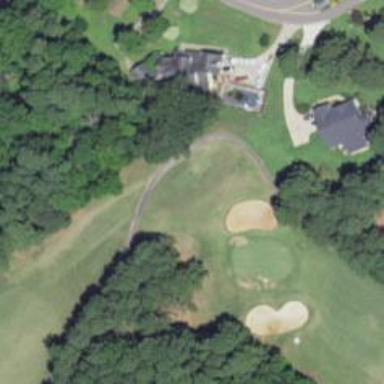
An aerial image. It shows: Golf cartpath that is also road path.